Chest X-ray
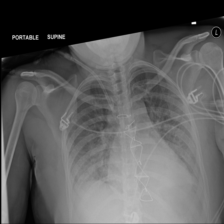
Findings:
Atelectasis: positive
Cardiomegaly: negative
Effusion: negative
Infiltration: negative
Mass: negative
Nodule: negative
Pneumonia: negative
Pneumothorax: negative
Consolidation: negative
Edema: negative
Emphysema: negative
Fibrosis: negative
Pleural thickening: negative
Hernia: negative